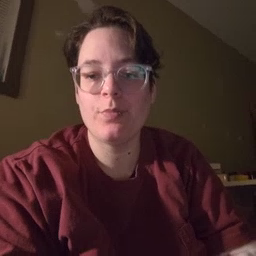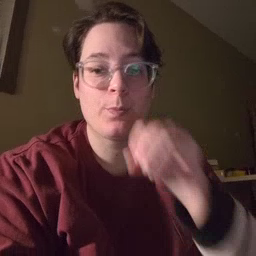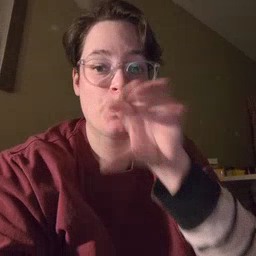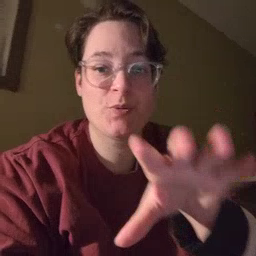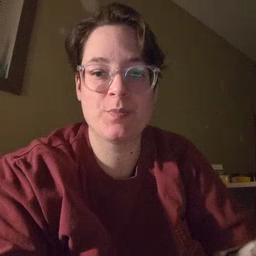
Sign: blow